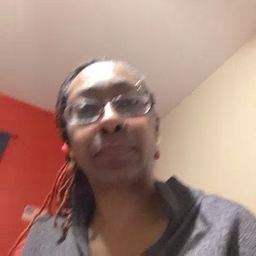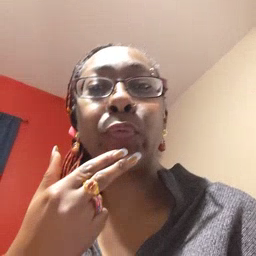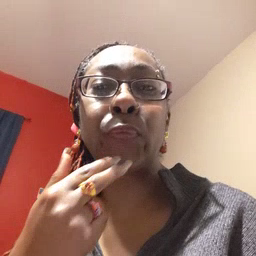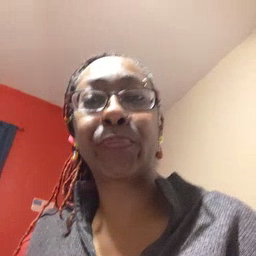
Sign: cute